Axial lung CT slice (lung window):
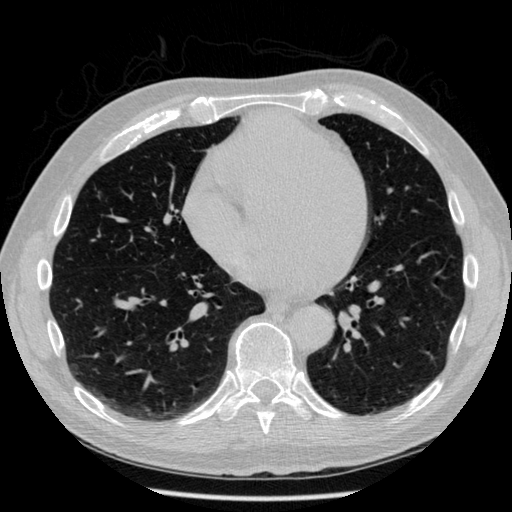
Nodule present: no